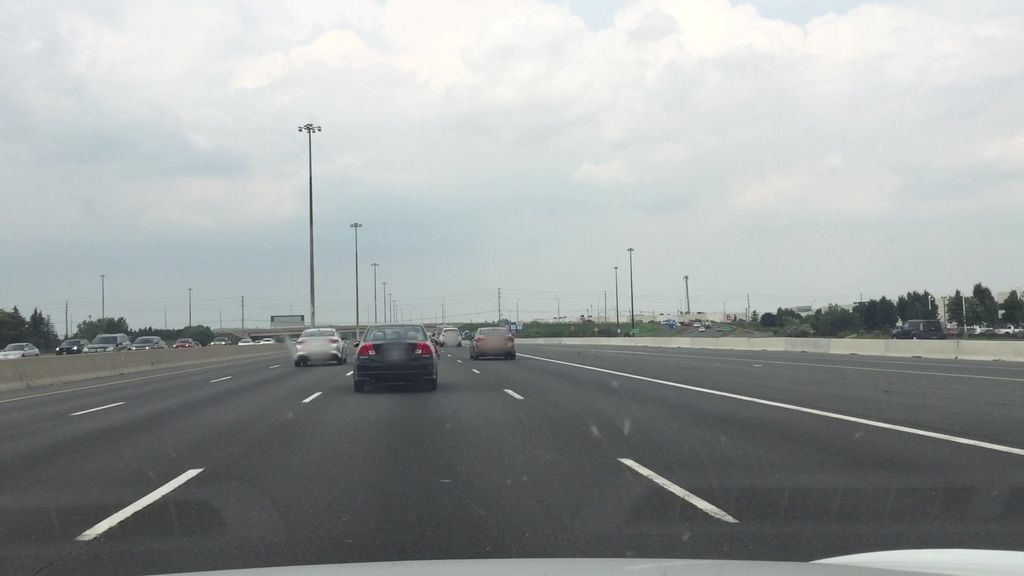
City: toronto